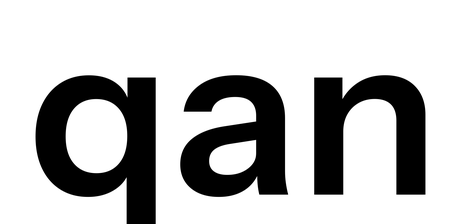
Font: InstrumentSans_SemiBold